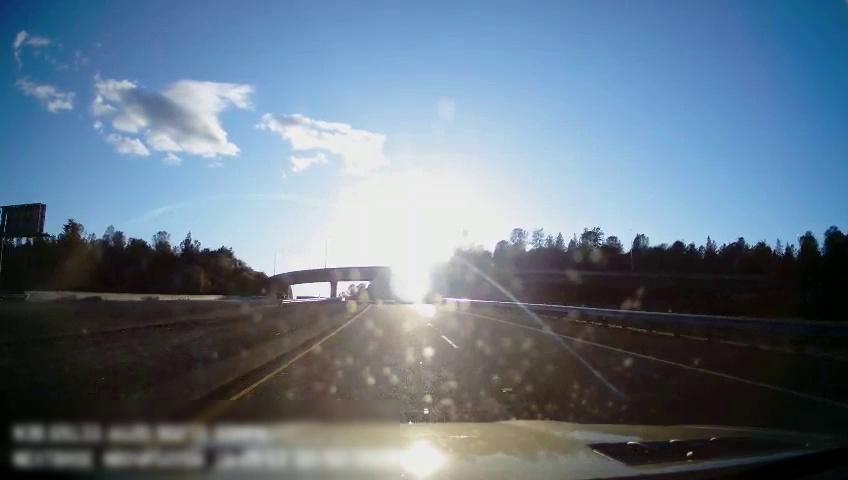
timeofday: Day
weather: Sunny
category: Drivable Space
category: Vehicles | SUV
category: Lanes | Current Lane
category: Lanes | Current Lane
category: Lanes | Alternate Lane